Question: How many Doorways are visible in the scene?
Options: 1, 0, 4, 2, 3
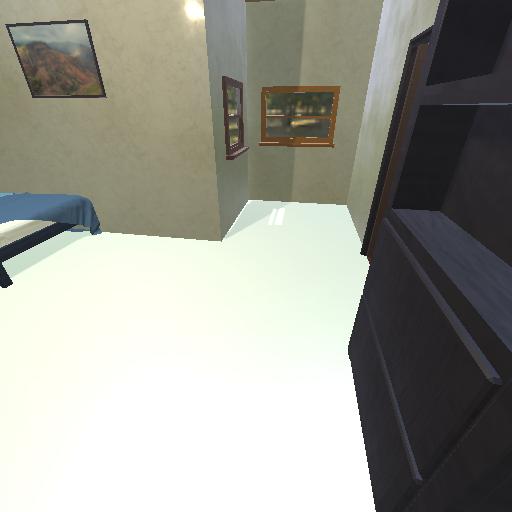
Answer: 1